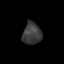
Tissue: prostate
Cell type: T cells
Senescence score: 0.7091
Nuclear area (px): 403
Mean DAPI intensity: 59.717